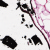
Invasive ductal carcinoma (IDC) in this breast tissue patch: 0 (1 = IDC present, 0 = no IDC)